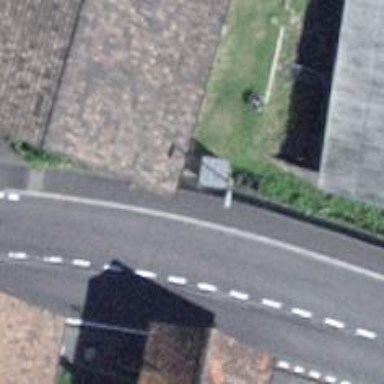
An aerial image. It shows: Asphalt sidewalk along the footway.